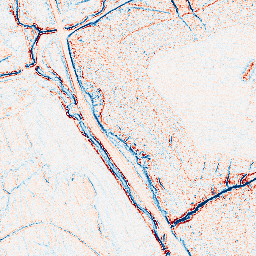
Category: edge_preserving
Decomposition family: anisotropic_diffusion
Decomposition parameters: iterations: 10
kappa: 10
gamma: 0.05
Upsampling method: sinc_blackman
Upsampling parameters: scale: 4
kernel_size: 16
Upsampling scale: 4